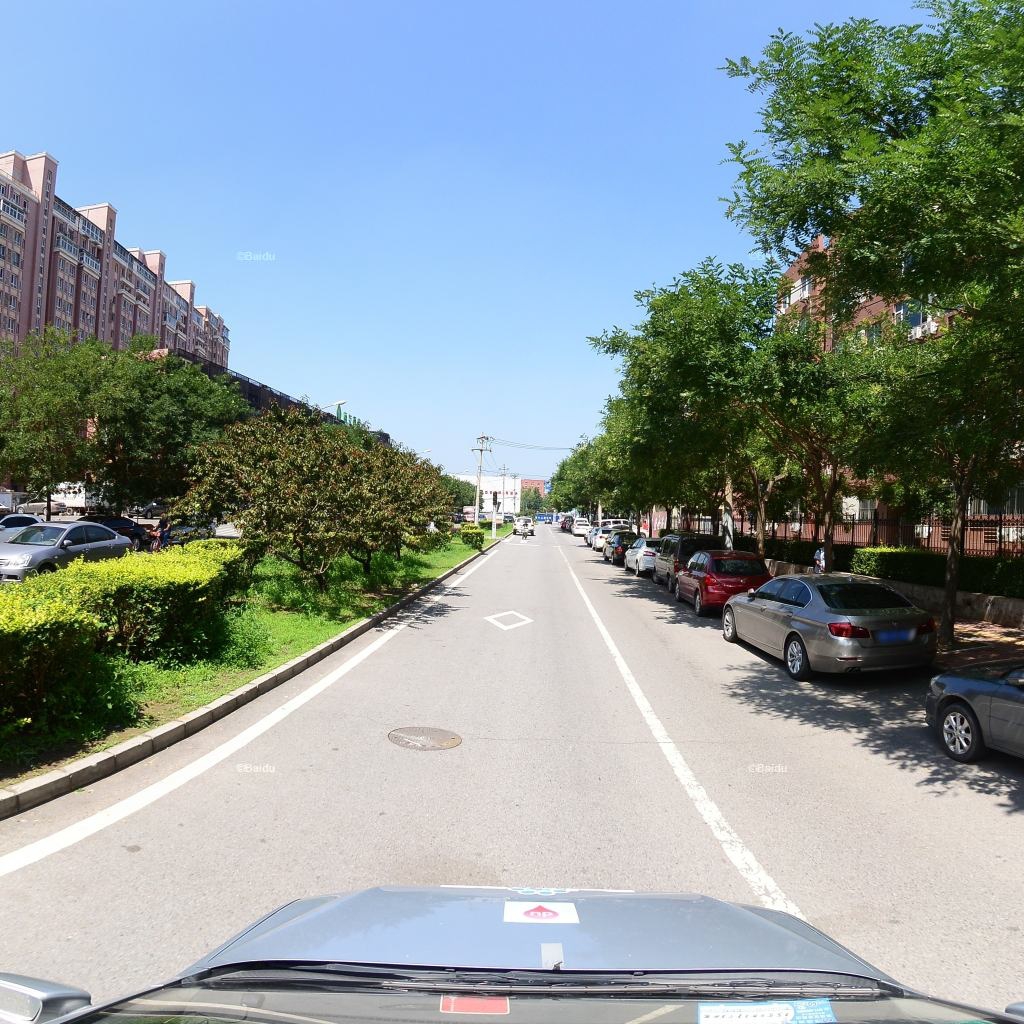
Region: Fengtai
Road damage annotations: transverse crack, manhole cover